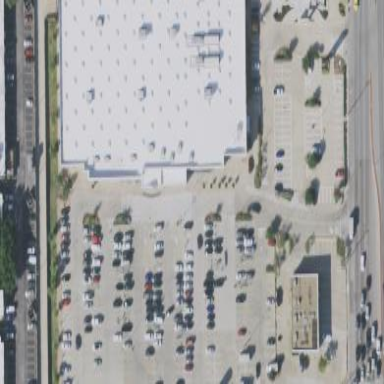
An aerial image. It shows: Retail area.